Interaction volume radius: 10 \u00c5
Interaction volume height: 30 \u00c5
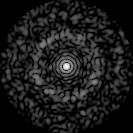
Disorder parameter: 0.8438